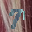
Label: 7